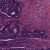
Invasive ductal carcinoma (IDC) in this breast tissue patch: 0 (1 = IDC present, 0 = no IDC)